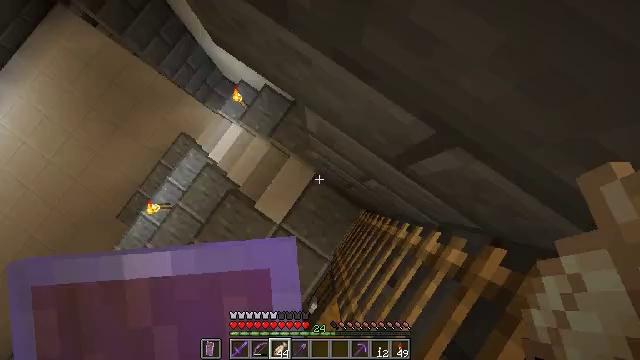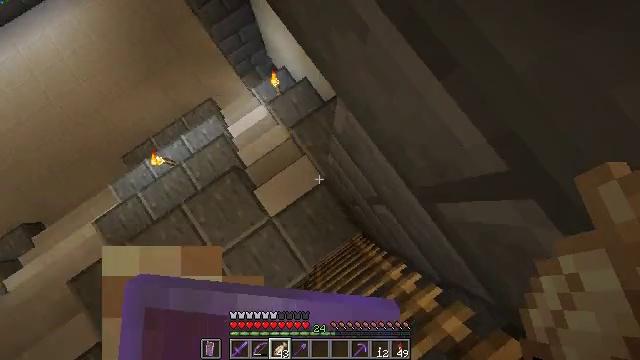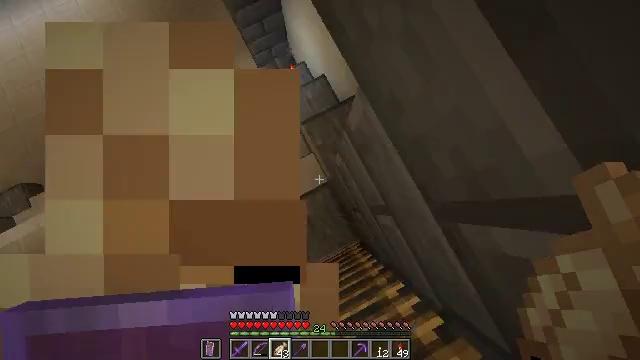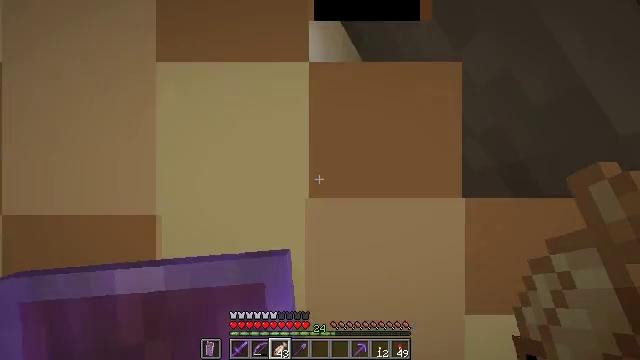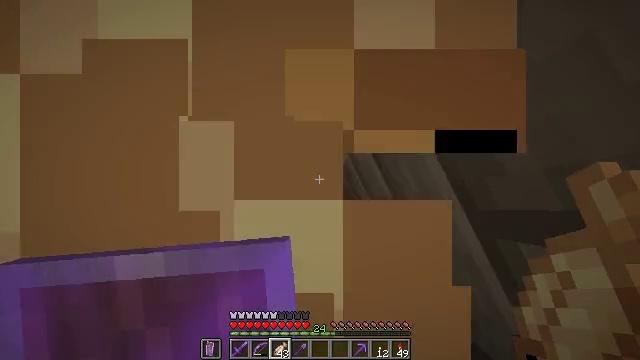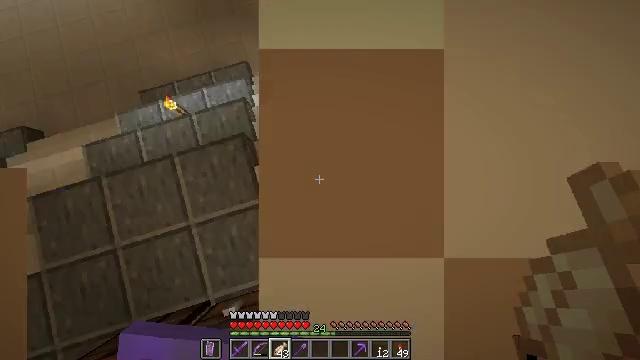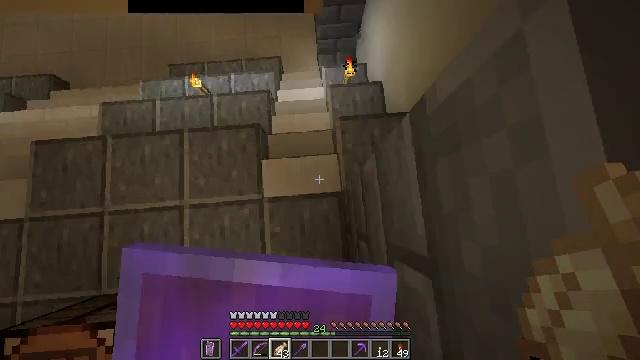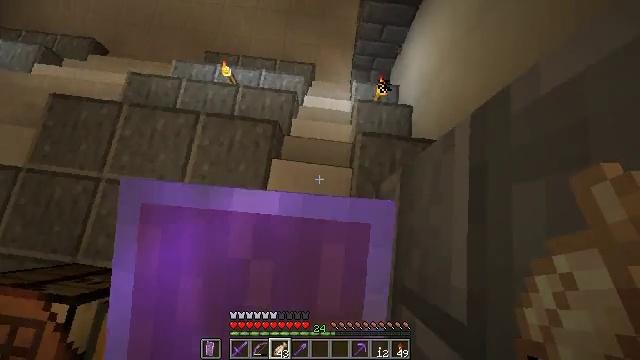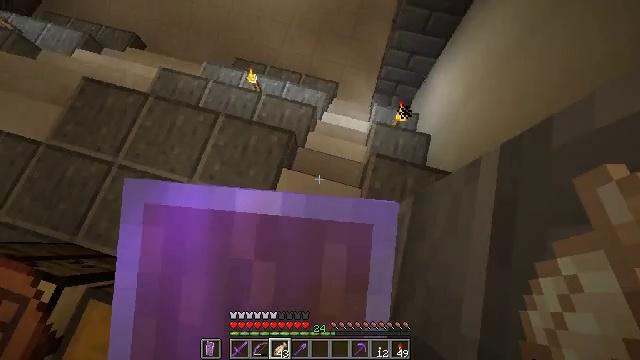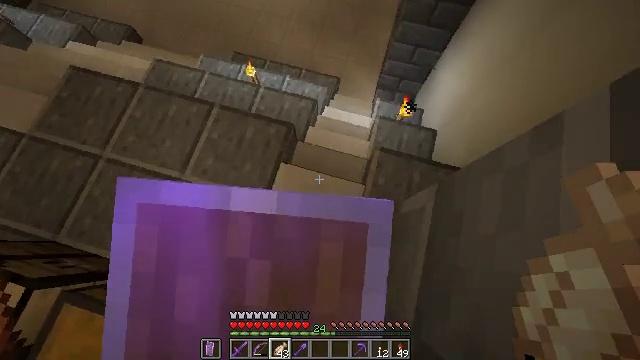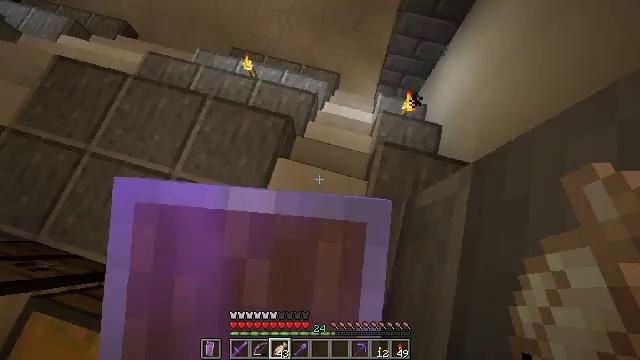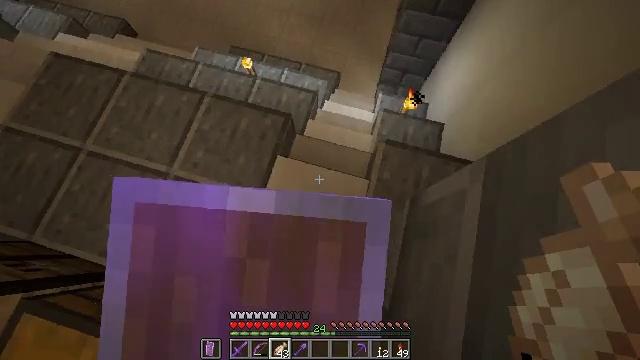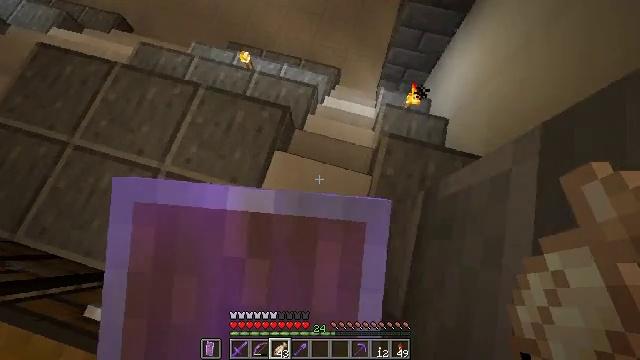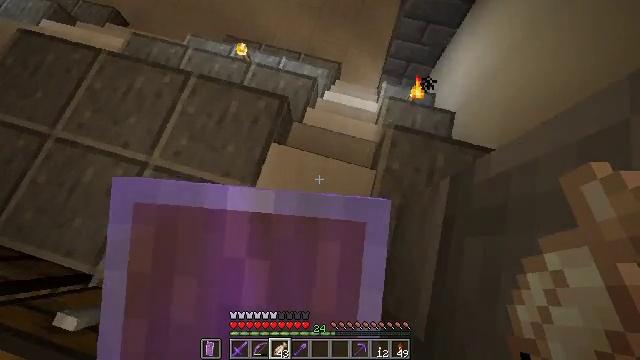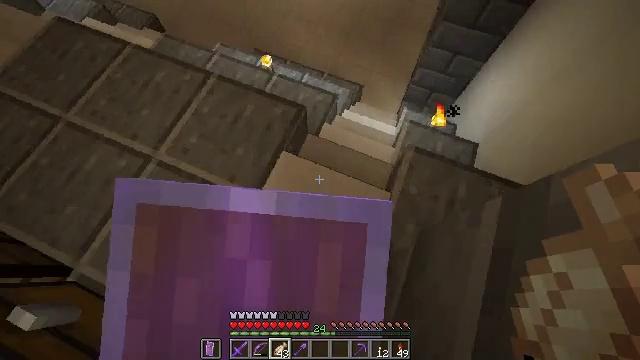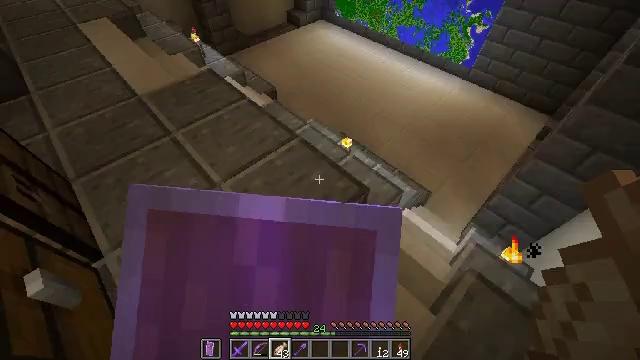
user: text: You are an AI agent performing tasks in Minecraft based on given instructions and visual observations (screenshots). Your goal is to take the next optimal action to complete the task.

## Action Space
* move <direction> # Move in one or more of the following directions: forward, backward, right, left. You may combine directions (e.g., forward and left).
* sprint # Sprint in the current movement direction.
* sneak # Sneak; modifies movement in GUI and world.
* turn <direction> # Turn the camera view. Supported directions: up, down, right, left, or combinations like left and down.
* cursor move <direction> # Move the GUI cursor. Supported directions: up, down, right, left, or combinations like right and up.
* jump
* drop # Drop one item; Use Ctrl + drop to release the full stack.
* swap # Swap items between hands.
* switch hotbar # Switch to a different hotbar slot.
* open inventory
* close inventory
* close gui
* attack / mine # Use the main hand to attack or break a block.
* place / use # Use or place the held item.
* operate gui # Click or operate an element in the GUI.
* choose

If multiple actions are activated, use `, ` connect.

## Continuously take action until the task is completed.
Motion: motion action
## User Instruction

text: Make an item frame in the crafting table.
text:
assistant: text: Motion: turn left and up, use / place
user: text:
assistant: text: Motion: turn left, use / place
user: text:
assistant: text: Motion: use / place
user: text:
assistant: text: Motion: turn left, use / place
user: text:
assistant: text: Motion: turn left, use / place
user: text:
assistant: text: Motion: turn left and up, use / place
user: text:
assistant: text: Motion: turn left and up, use / place
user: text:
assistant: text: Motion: turn left and up, use / place
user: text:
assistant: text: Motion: use / place
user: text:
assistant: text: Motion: use / place
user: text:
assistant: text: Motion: use / place
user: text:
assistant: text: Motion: use / place
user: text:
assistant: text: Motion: use / place
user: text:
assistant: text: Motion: turn left and up, use / place
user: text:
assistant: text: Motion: turn left and up, use / place
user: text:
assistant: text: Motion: turn left and up
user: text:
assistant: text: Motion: move forward
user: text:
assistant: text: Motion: move forward
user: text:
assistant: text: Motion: move forward
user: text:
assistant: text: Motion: move forward
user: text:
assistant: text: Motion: move forward, turn left and up
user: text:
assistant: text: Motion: move forward, turn left and up
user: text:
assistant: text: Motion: turn left and up
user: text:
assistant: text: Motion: turn left and up
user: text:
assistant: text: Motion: turn left
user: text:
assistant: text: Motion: turn left and down
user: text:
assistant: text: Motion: no_op
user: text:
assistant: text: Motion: no_op
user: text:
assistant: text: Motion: turn right
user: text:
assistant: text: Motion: turn right